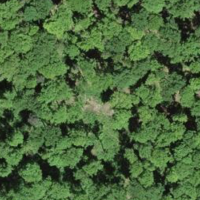
EUNIS habitat code: 41
Species observed at this site:
Campanula trachelium